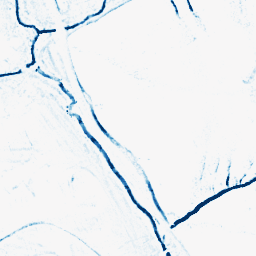
Category: morphological
Decomposition family: morphological_ellipse
Decomposition parameters: operation: closing
width: 5
height: 5
Upsampling method: cubic_mitchell
Upsampling parameters: scale: 2
Upsampling scale: 2